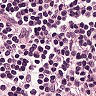
Metastatic tissue present: no